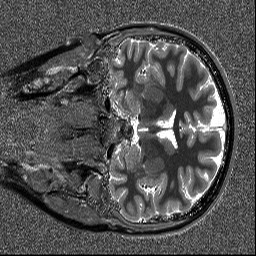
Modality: T1map
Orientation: coronal
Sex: female